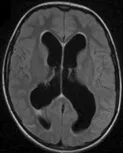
Preoperative brain MRI.
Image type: radiology (mri)